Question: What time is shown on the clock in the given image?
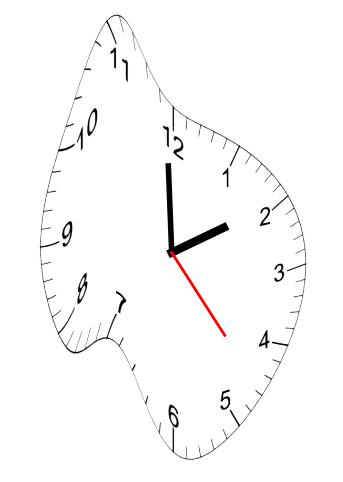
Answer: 01:59:23